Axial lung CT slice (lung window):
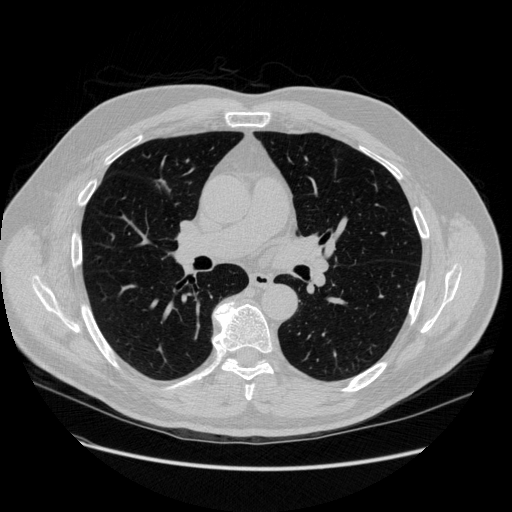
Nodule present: no